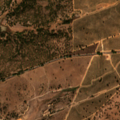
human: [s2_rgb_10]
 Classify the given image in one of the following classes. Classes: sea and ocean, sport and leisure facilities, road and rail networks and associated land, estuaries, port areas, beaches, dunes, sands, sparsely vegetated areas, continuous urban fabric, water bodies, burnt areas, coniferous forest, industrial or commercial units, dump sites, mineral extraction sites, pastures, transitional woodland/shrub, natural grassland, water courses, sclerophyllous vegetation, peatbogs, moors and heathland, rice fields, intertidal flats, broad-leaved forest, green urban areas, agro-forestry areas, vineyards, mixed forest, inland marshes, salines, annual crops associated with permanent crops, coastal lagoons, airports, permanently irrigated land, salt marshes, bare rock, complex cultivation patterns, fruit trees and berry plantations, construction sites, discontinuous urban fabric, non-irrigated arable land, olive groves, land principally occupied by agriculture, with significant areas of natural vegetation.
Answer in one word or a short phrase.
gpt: olive groves, agro-forestry areas, broad-leaved forest, transitional woodland/shrub, water bodies